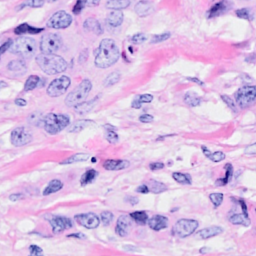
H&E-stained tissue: Breast